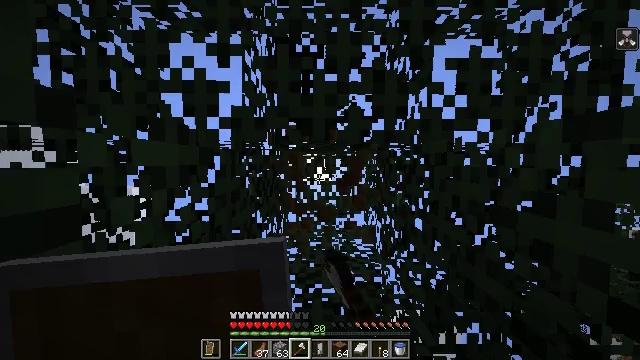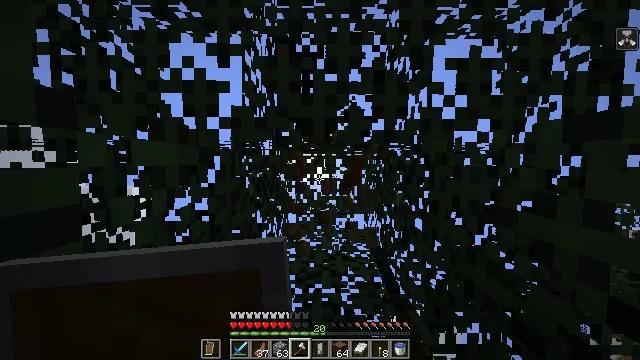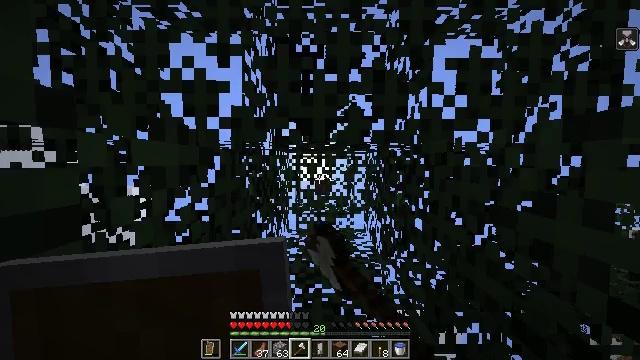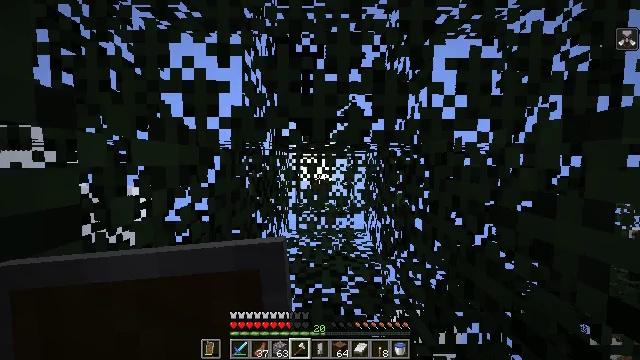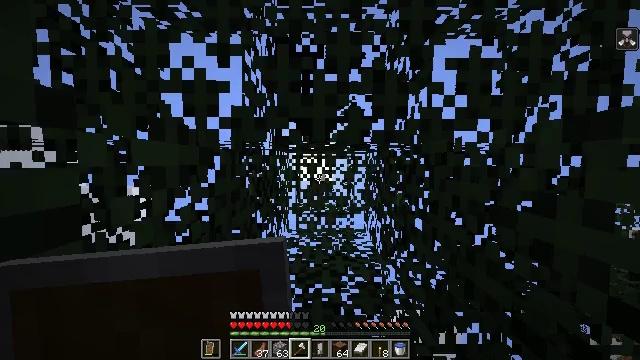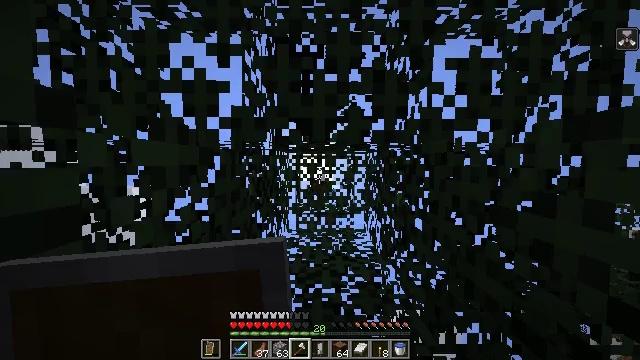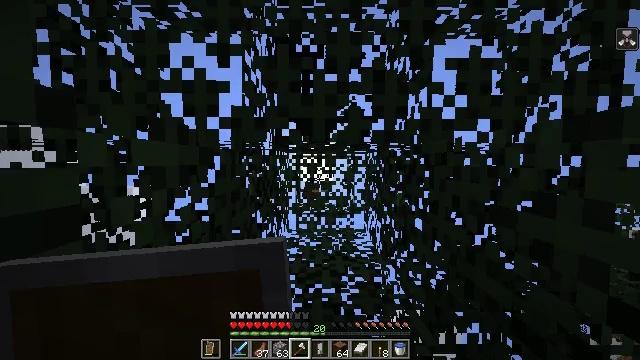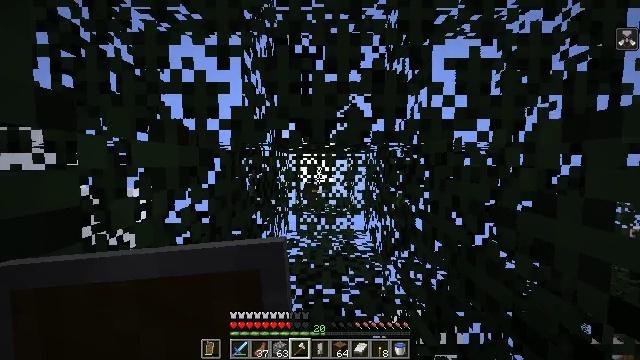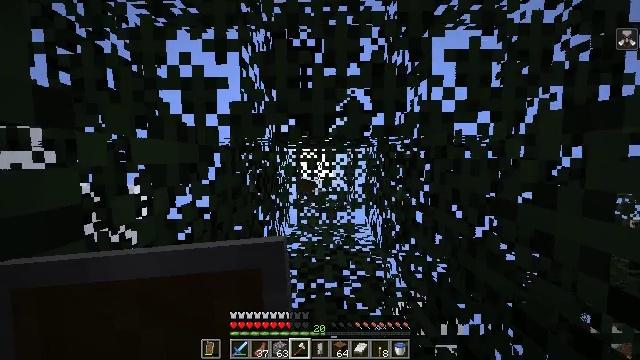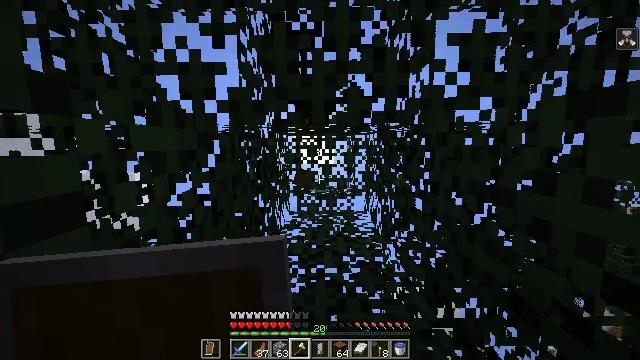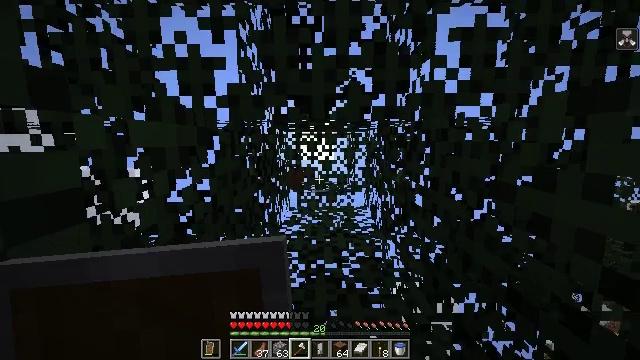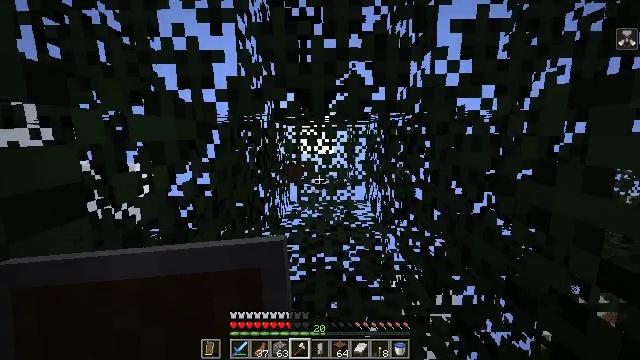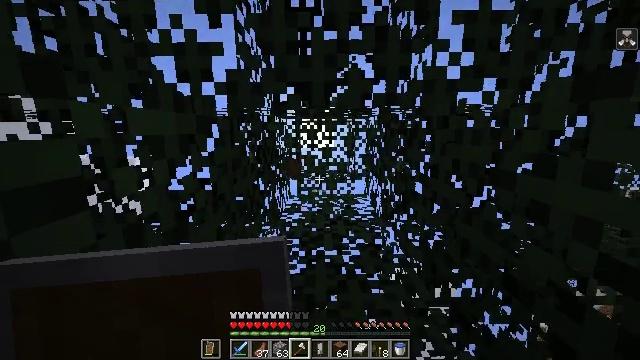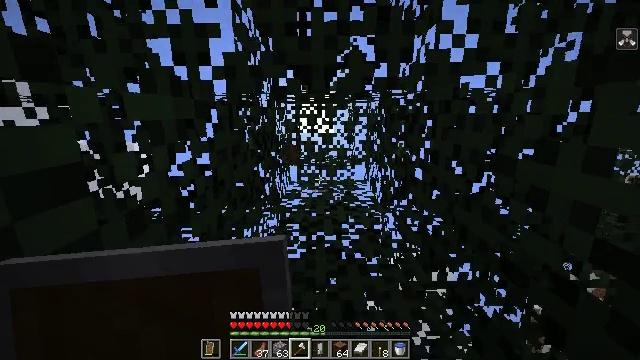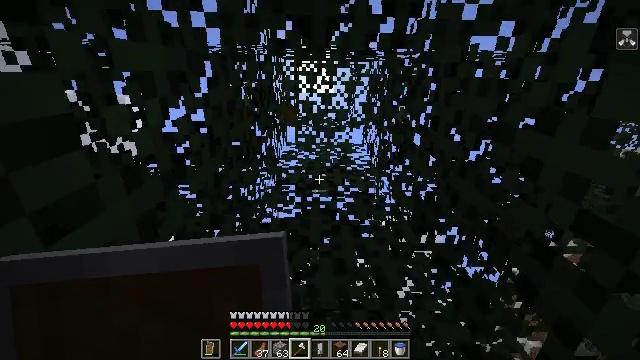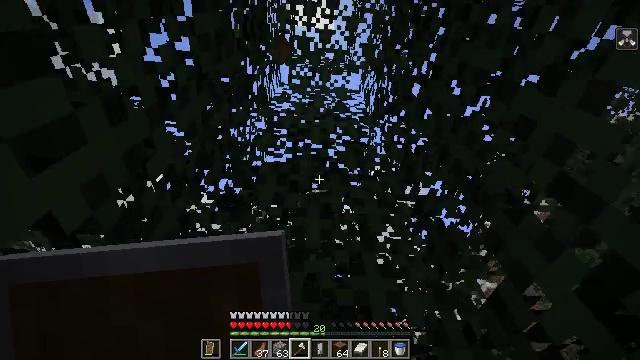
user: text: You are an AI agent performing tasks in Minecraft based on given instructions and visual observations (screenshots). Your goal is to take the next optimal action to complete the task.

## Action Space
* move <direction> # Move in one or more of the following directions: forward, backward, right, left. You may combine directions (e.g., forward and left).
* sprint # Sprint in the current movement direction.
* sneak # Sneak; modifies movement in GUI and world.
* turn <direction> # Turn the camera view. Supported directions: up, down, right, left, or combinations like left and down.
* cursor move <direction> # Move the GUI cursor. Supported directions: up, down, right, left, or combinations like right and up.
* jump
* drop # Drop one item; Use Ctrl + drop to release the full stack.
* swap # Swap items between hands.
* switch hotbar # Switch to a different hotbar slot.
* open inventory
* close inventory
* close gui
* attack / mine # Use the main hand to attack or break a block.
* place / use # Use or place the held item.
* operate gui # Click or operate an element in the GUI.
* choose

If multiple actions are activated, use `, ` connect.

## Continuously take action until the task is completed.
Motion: motion action
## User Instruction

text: Break the spruce leaves to clear the area.
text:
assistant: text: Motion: attack / mine
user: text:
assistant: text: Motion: attack / mine
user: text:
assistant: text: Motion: attack / mine
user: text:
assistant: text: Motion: attack / mine
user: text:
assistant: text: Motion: attack / mine
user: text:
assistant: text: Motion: no_op
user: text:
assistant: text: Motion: no_op
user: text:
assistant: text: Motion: turn down
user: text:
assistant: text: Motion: turn down
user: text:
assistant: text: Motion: no_op
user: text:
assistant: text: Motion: turn down
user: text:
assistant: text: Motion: turn down
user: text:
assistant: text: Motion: turn down
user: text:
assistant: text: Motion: turn right and down
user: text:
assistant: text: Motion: turn right and down
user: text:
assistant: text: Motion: turn right and down
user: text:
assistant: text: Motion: turn right and down
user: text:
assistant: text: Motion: turn right and down
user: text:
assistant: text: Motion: turn down
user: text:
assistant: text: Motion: no_op
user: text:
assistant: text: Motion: turn left and up
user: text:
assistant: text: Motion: turn left and up
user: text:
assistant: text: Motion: turn left and up
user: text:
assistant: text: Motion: no_op
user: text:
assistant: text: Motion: no_op
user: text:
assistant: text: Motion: turn left
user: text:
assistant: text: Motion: turn left and up
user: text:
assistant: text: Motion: turn left
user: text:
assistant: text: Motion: turn left, attack / mine
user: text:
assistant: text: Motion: turn left, attack / mine